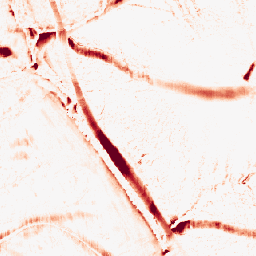
Category: morphological
Decomposition family: morphological_ellipse
Decomposition parameters: operation: opening
width: 20
height: 10
Upsampling method: nearest
Upsampling parameters: scale: 4
Upsampling scale: 4